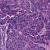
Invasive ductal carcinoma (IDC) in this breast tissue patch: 1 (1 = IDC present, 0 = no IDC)